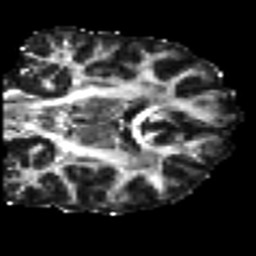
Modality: FA
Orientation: coronal
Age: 27
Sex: male
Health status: ill
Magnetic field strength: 3 T
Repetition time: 9 s
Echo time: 0.093 s